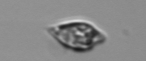
Label: Oxytoxum